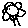
Label: flower